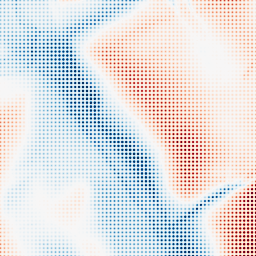
Category: classical
Decomposition family: gaussian_anisotropic
Decomposition parameters: sigma_x: 50
sigma_y: 2
Upsampling method: sinc_hamming
Upsampling parameters: scale: 8
kernel_size: 4
Upsampling scale: 8